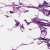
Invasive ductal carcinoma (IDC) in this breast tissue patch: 0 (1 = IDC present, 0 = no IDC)